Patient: sex F, age 58
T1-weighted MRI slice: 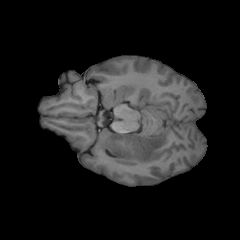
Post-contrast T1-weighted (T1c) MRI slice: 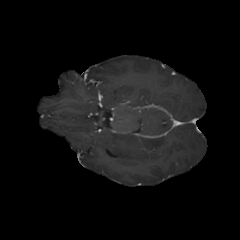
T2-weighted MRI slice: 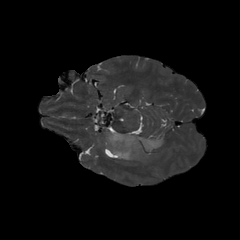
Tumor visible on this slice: yes
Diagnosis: Glioblastoma, IDH-wildtype
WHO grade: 4